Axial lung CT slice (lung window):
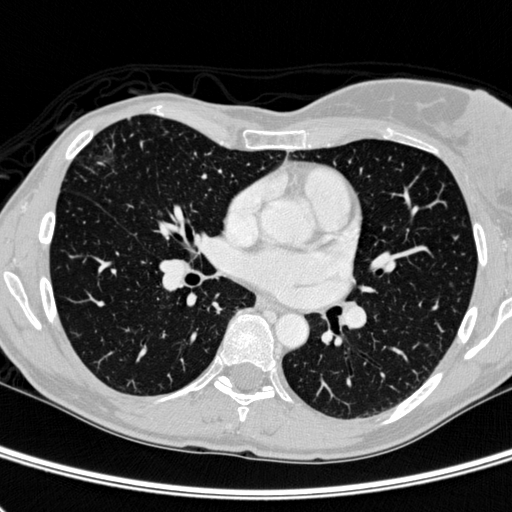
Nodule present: no